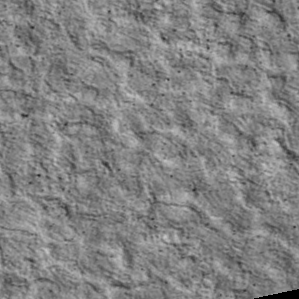
Label: non_frost